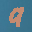
Label: 9